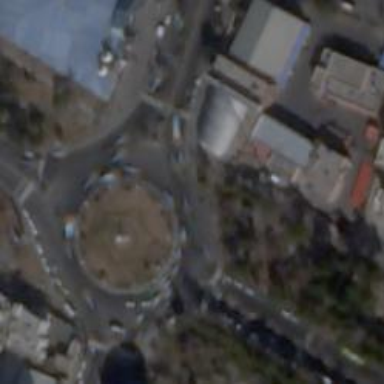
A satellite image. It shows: Roundabout on primary highway.